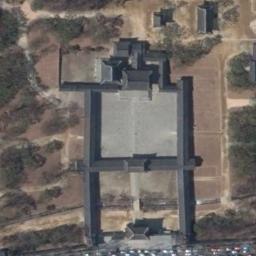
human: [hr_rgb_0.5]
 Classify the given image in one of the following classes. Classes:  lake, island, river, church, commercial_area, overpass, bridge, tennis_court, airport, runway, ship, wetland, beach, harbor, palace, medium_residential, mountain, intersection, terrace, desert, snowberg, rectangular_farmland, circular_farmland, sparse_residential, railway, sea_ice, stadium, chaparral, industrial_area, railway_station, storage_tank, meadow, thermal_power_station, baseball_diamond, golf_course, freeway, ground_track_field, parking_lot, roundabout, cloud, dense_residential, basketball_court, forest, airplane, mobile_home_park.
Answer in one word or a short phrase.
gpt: palace